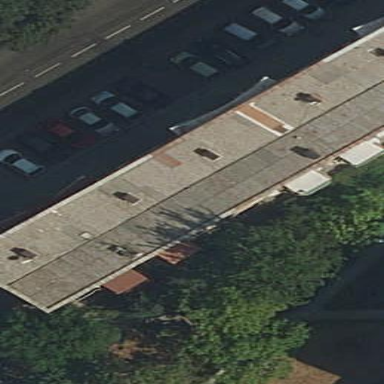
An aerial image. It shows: Hipped roof on apartment building.